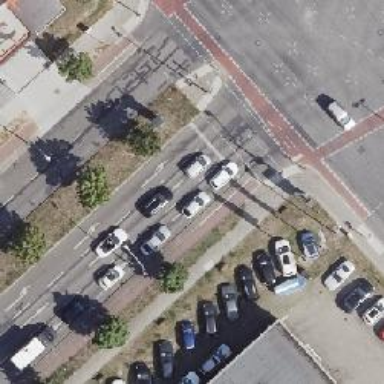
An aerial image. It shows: Road with traffic signals.